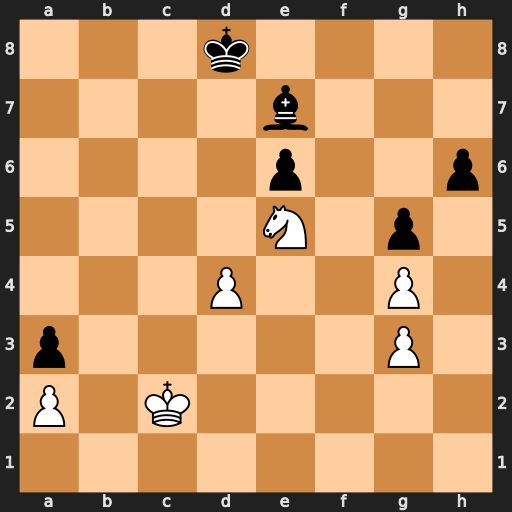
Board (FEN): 3k4/4b3/4p2p/4N1p1/3P2P1/p5P1/P1K5/8
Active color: w
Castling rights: -
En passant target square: -
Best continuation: Nc6+ Kd7 Nxe7